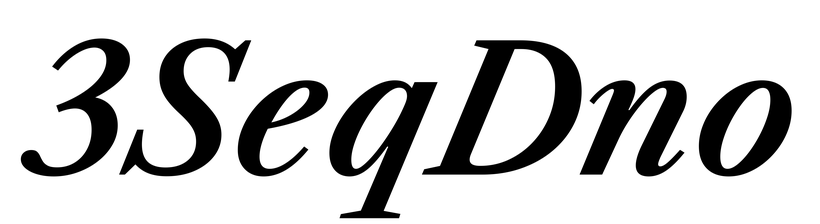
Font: LibreCaslonText-Italic_SemiBold_Italic